Question: why this button is disactivated? I try to execute my query
thank you

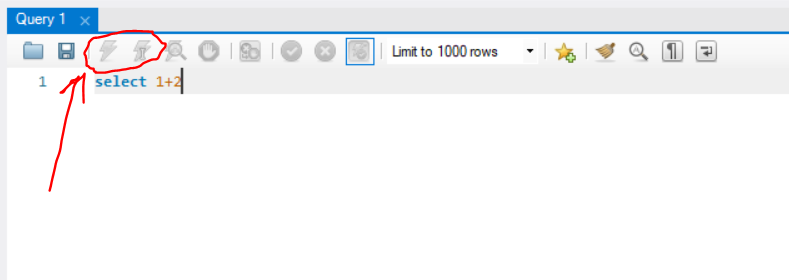
Answer: You probably are not connected or the server went down.